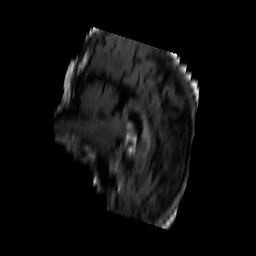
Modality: FLAIR
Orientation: sagittal
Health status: ill
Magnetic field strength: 3 T